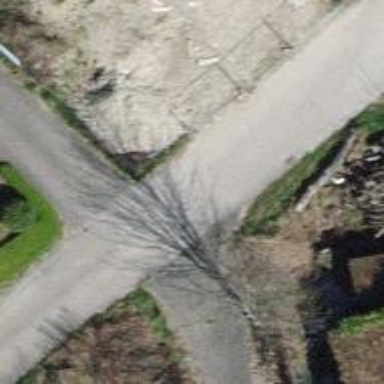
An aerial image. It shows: Asphalt road designated as living street.